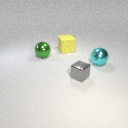
large cyan metal sphere to the right of large yellow rubber cube